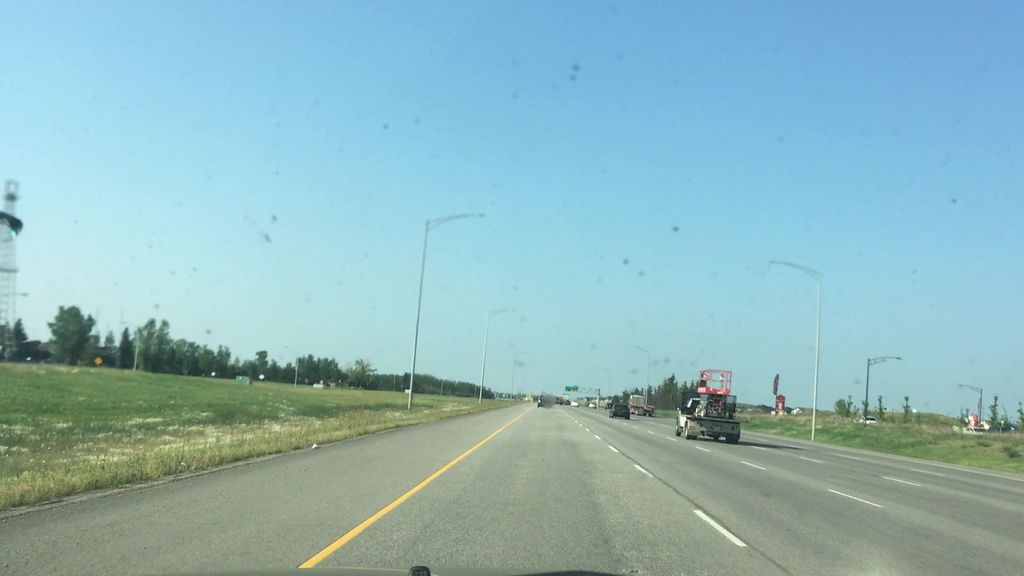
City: edmonton